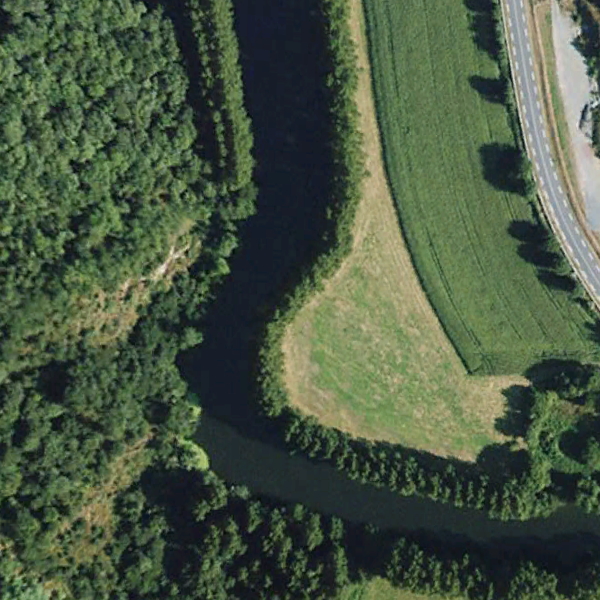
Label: River